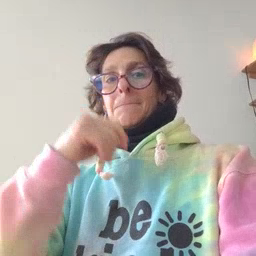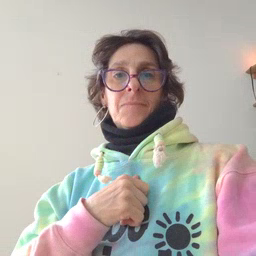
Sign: up